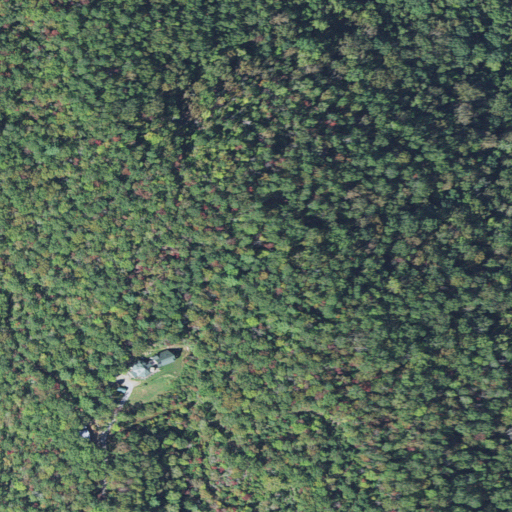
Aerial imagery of ridge(s) in North Carolina named Mining Ridge containing mixed forest, deciduous forest, evergreen forest, low intensity development, and open development